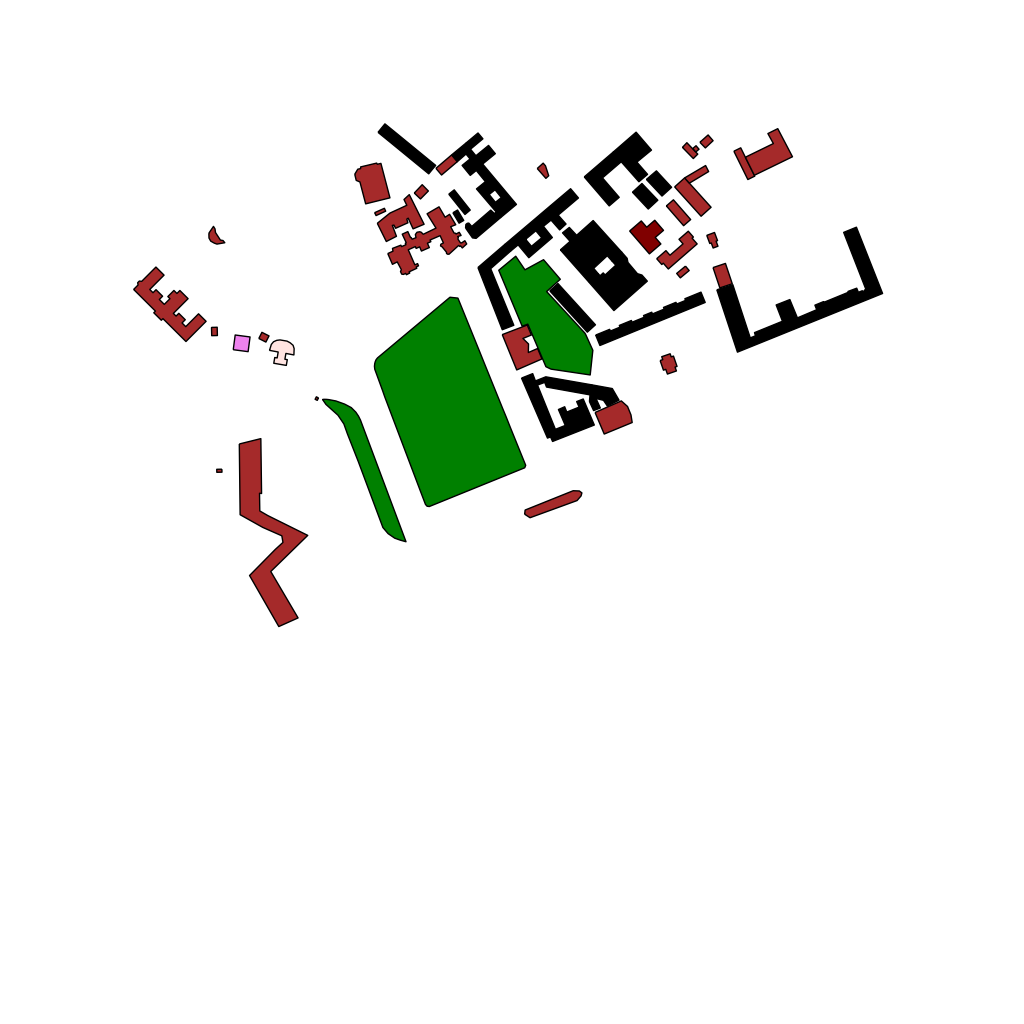
Tags: overhead vector_map, recreation, residential, special, historical, modern, soviet, high_rise, individual_rise, low_rise, medium_rise, density_1, Building, Cafe, Facility, Fire, Gas, Park, 1.0 km²